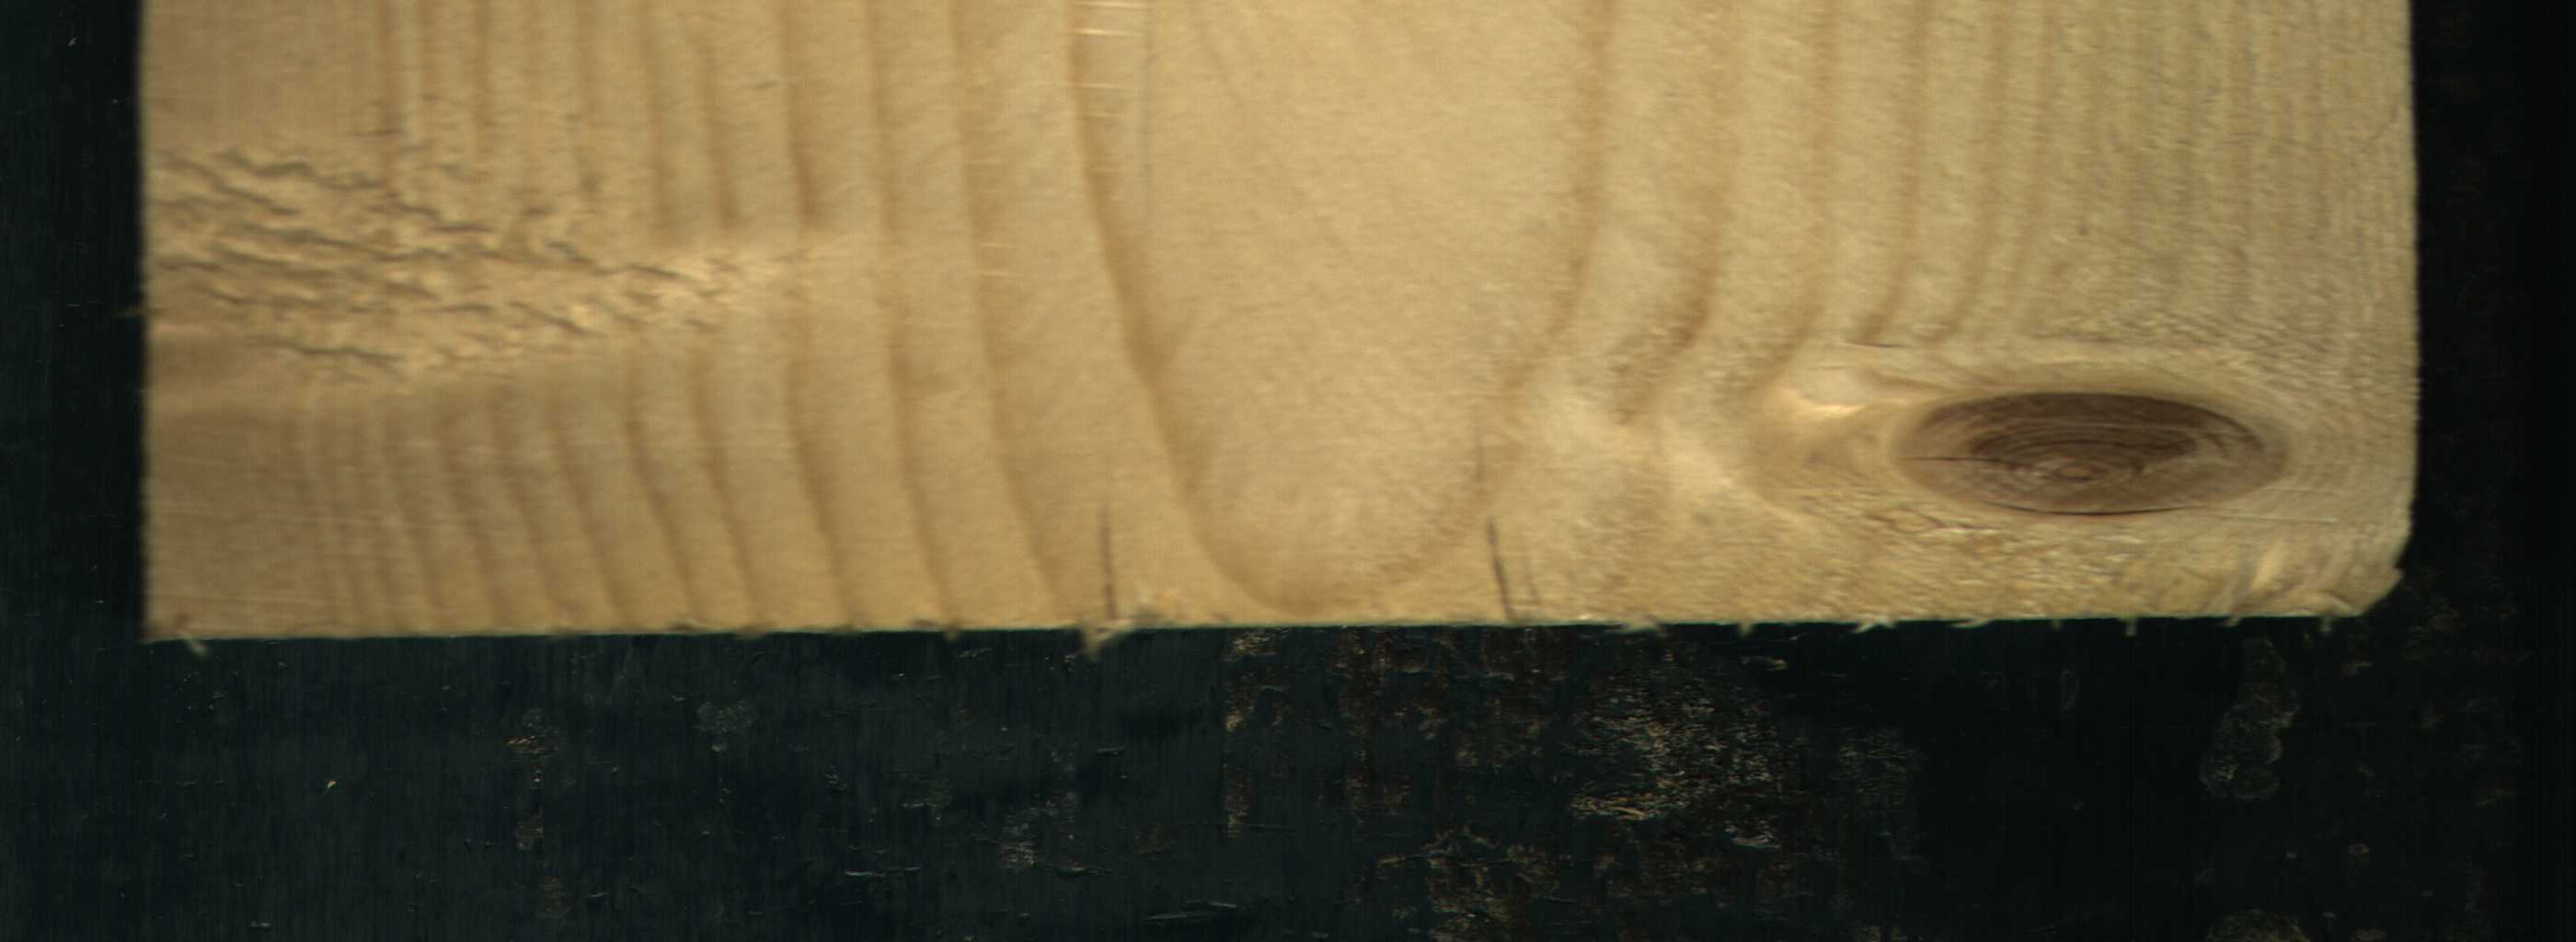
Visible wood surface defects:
Live_Knot